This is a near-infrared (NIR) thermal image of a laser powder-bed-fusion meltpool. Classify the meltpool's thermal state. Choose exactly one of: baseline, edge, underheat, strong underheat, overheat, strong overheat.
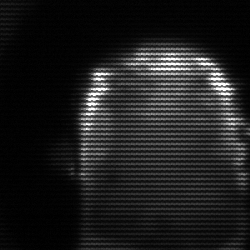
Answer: baseline